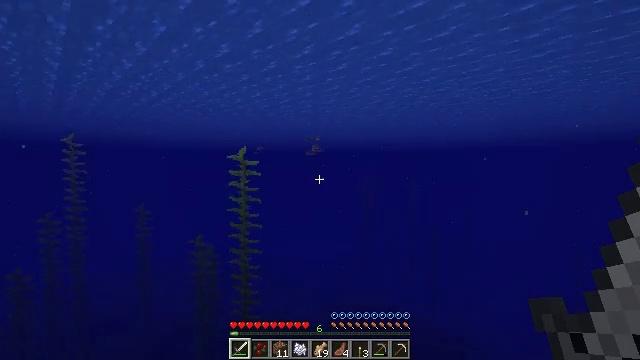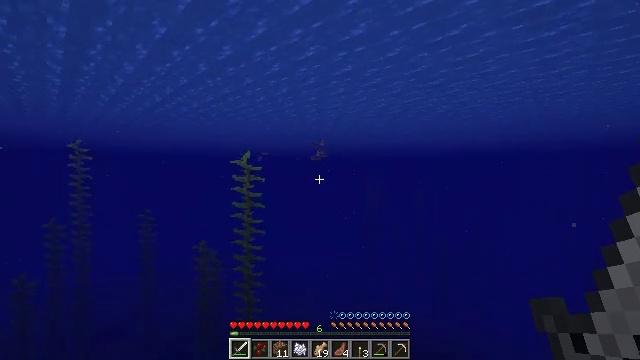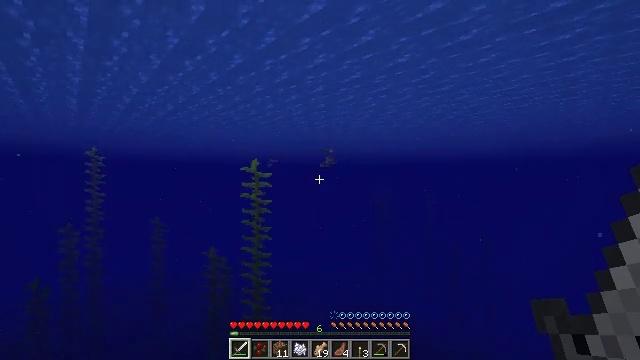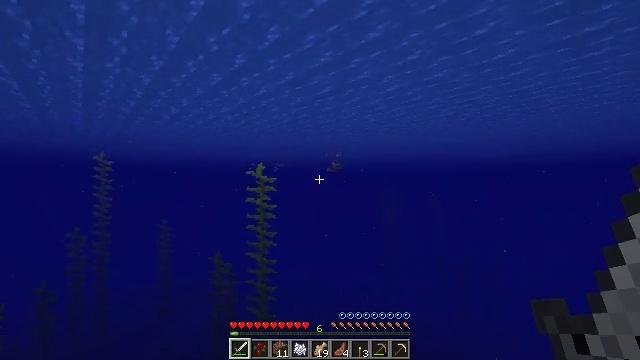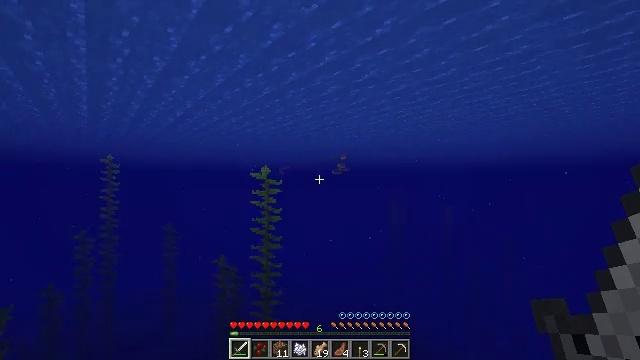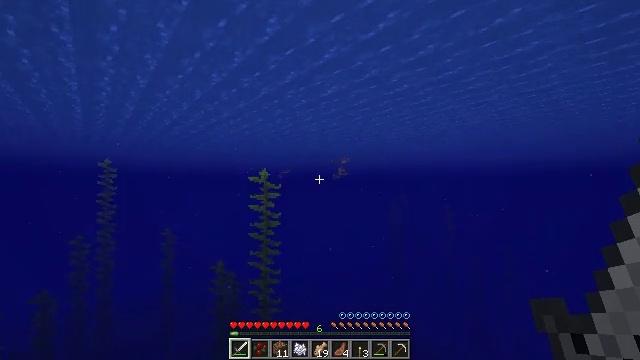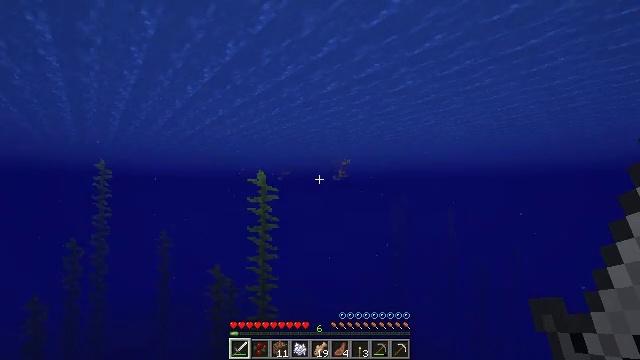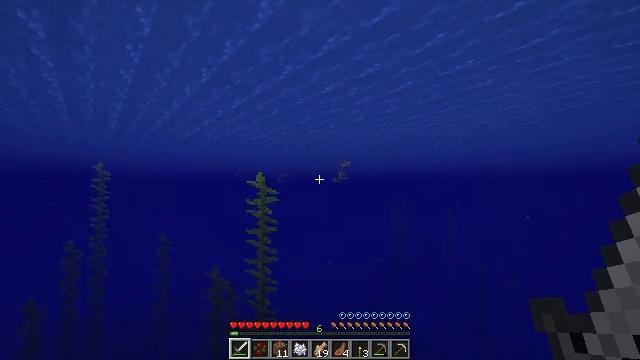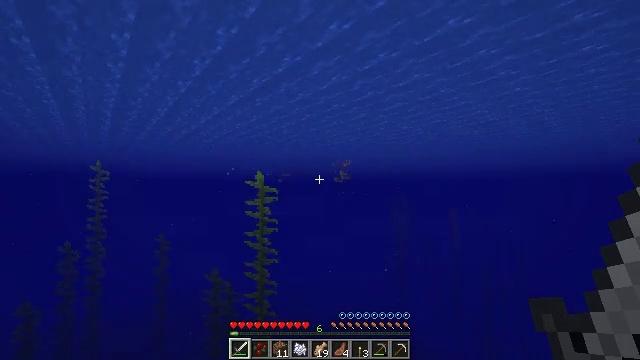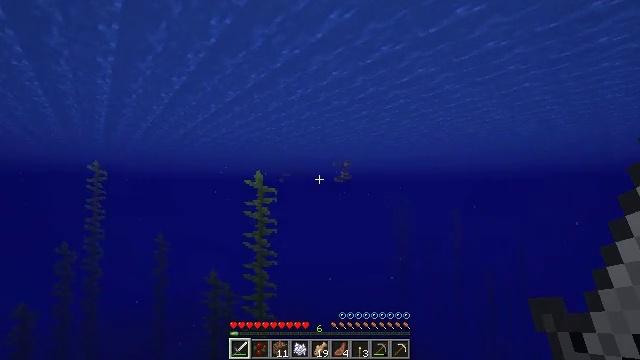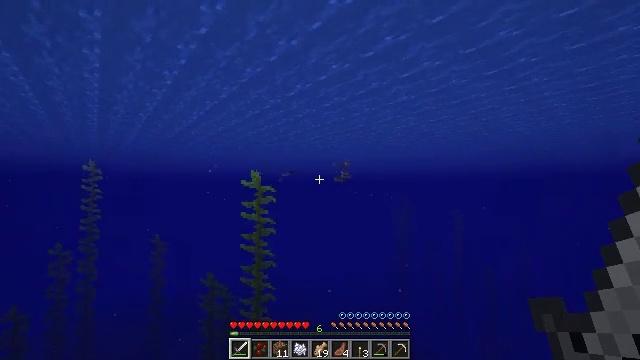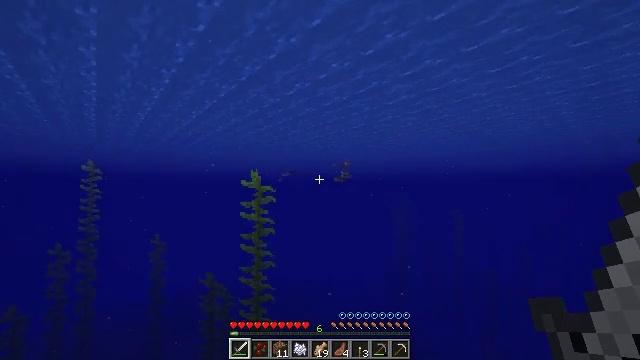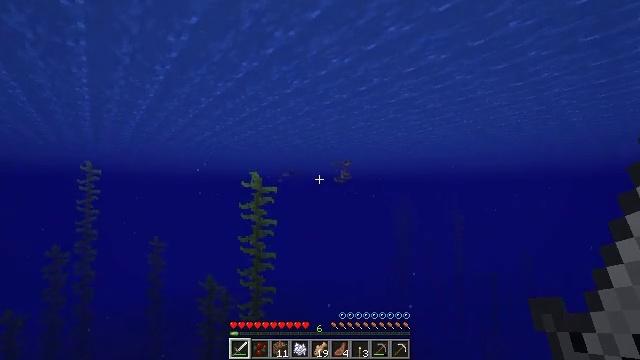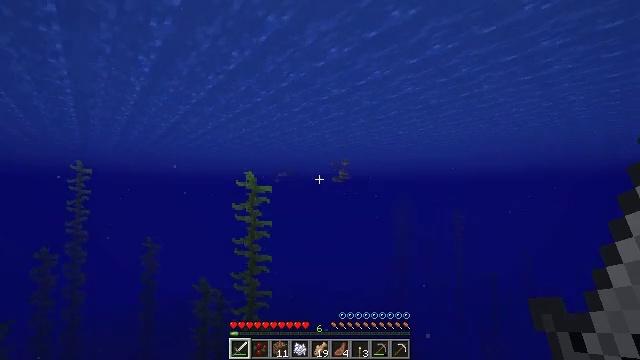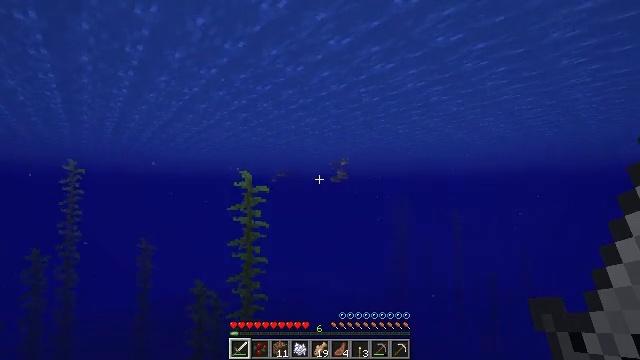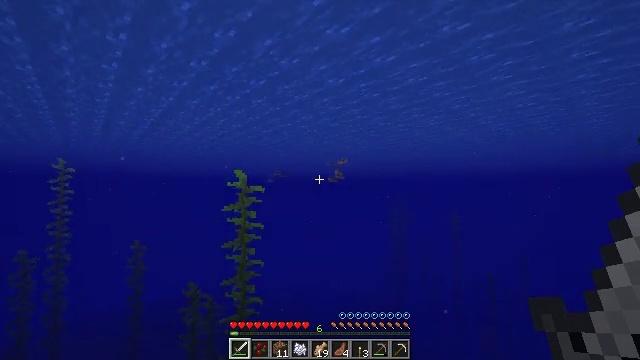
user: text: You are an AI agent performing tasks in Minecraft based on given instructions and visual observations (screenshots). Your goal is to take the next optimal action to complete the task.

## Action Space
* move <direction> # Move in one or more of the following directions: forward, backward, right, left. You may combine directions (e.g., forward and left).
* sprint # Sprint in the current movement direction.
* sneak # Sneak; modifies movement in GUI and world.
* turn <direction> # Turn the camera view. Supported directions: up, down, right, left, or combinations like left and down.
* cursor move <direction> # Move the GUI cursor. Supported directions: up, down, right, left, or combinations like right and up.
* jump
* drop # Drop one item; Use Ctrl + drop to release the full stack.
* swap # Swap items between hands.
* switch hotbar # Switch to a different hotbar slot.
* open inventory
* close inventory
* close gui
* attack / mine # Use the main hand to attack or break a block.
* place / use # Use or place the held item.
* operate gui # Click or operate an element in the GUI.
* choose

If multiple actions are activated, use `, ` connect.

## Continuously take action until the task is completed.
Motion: motion action
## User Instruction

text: Hunt a cod.
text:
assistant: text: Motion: move forward, turn left and up
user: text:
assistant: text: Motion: move forward, turn left and up
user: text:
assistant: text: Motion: move forward, turn left and up
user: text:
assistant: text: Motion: move forward, turn left
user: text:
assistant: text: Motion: move forward
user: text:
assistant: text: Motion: move forward
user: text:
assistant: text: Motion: move forward
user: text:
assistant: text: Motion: move forward
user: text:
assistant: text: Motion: move forward
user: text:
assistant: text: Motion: move forward
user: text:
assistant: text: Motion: move forward
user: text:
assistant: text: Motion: move forward
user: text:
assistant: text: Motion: move forward
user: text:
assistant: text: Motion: move forward
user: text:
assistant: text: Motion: move forward
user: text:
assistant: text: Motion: move forward
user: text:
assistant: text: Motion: move forward
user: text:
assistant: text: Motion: move forward
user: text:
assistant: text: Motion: move forward
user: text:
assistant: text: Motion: move forward
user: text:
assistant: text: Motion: move forward
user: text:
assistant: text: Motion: move forward
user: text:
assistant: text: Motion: move forward
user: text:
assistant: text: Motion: move forward
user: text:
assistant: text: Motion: move forward
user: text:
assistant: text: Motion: move forward
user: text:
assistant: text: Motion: move forward
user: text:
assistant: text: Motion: move forward
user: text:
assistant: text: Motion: move forward
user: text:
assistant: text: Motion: move forward